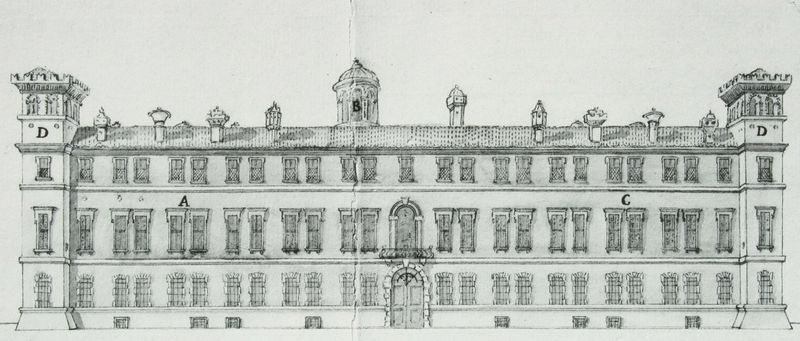
Titel: Palazzo Ducale di Colorno, alte Ansicht der Fassade
Schlagwörter: himmel, schatten, weiß, fenster, grau, laterne, licht, schwarz, skizze, tür, zeichnung, dach, gebäude, haus, schloss, wand, architektur, sockel, gitter, boden, front, renaissance, kamin, kamine, turm, deutschland, balkon, ansicht, bogen, fassade, giebel, schornsteine, ziegel, grafik, graphik, schlot, rundbogen, kuppel, könig, symmetrie, seitenansicht, geländer, tor, zinnen, schlote, eingang, keller, fensterrahmen, glockenturm, türmchen, türme, palast, balustrade, mauerwerk, radierung, stich, schwarzweiß, buchstabe, buchstaben, entwurf, fries, portal, villa, sims, gesims, risalit, residenz, gitterfenster, etagen, geschosse, plan, herrenhaus, ballustrade, kellerfenster, löwe, kupferstich, stockwerke, rennaissance, europa, aufriss, architekturzeichnung, bauplan, architekt, eckrisalit, entresol, hauptfassade, mittelachse, tempietto, hauptportal, trakt, bezeichnungen, drei stockwerke, regierung, solbank, dachreiter, fes, gurte, falz, lienien, gelander, bellevedere, glockentumr, vergitterungen, b, a, d, c, linienm, vergitter, apt, chateaux